Question: Here is a leaf

I want to find the length of it's periphery i.e. it's perimeter using openCV and Python.I tried writing a code but it is not giving the desired result.I have to reset the threshold for every example and also it's not giving a closed contour.I want it to be a generalized code to work on all such leaves. Please help me here:
'''
import cv2
#reading the image
col = cv2.imread("leaf2.jpg")
width,height,channels = col.shape
col=cv2.resize(col,(width,height),interpolation=cv2.INTER_CUBIC)
image=cv2.pyrMeanShiftFiltering(col,10,100,3)
edged = cv2.Canny(image, 0,10)
kernel = cv2.getStructuringElement(cv2.MORPH_RECT, (7, 7))
closed = cv2.morphologyEx(edged, cv2.MORPH_CLOSE, kernel)
#finding_contours
image, contours, hierarchy = cv2.findContours(closed, cv2.RETR_EXTERNAL,cv2.CHAIN_APPROX_SIMPLE)
perimeter=0
for c in contours:
peri = cv2.arcLength(c, True)
approx = cv2.approxPolyDP(c, 0.02 * peri, True)
cv2.drawContours(image, [approx], -1, (0, 255, 0), 2)
perimeter = perimeter+cv2.arcLength(c,True)
print(perimeter)
cv2.imshow("Output", image)
cv2.waitKey(0)
'''
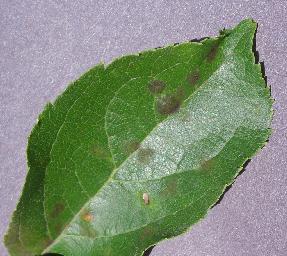
Answer: The HSV color space is ideal for this image because the color difference between the leaf and the background is extreme. The Hue layer of HSV is only concerned with color and not the intensity of light so we use it here.
'''
image = cv2.imread('image.jpg',cv2.IMREAD_UNCHANGED)
hsv = cv2.cvtColor(image, cv2.COLOR_BGR2HSV)
hsv = cv2.split(hsv)
gray = hsv[0]
gray = cv2.GaussianBlur(gray, (3,3), sigmaX=-1, sigmaY=-1)
ret,binary = cv2.threshold(gray, 0, 255, cv2.THRESH_OTSU | cv2.THRESH_BINARY_INV)
contours = cv2.findContours(binary, cv2.RETR_EXTERNAL, cv2.CHAIN_APPROX_SIMPLE)[1]
cv2.drawContours(image, contours, -1, (255,0,0), thickness = 2)
'''
<URL>